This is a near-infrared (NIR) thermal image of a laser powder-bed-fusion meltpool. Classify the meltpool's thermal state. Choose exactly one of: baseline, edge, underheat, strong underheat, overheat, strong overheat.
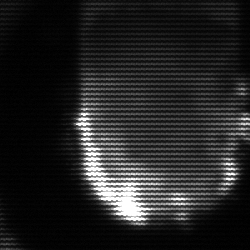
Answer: baseline